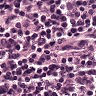
Metastatic tissue present: no